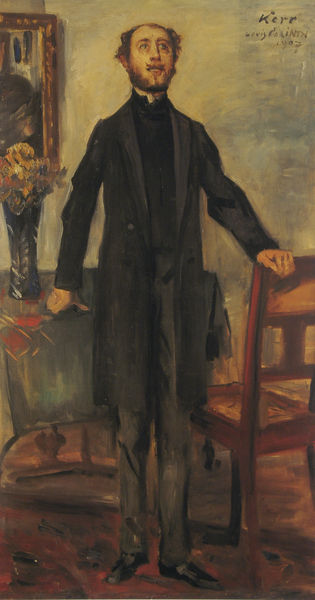
Titel: Porträt Alfred Kerr
Künstler: Lovis Corinth
Standort: Berlin
Institution: Stadtmuseum
Schlagwörter: blau, dunkel, gemälde, hand, himmel, mann, gelb, grün, impressionismus, blume, blumen, braun, bunt, daumen, finger, frankreich, hell, hintergrund, holz, kreide, nase, raum, schwarz, stirn, stuhl, stützen, tisch, zimmer, blick, blüte, blüten, rot, tuch, expressionismus, teppich, anzug, bart, hemd, hose, jacke, schnurrbart, wand, gesicht, kleidung, kragen, rahmen, stehen, vollbart, bild, bildnis, goldrahmen, hände, innenraum, möbel, portrait, porträt, signatur, spiegel, tischbein, tischdecke, tischtuch, öl, spiegelung, boden, geistlicher, gewand, haare, interieur, mantel, stehend, decke, england, front, schultern, vase, beine, hellblau, bilderrahmen, blumenvase, lehne, schuhe, erhaben, frack, falte, datum, glatze, aufrecht, stuhllehne, festhalten, strauss, kammer, aufstützen, gehrock, weste, dünn, reflexion, blumenstrauss, oben, name, corinth, hager, tischbeine, glasvase, stand, halbglatze, ganzfigur, pfarrer, sänger, stuhlbein, stuhlbeine, priester, bild im bild, lackschuhe, strecken, schwaz, risch, recken, aufwärts, vollporträt, tischdekce, blick nach oben, enterieur, bild im bil, blumencase, kerr, mise en abime, flate, bodenm, impressionismsus, hauegemädel